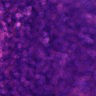
Metastatic tissue present: no